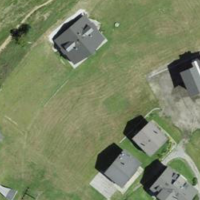
EUNIS habitat code: 26
Species observed at this site:
Dactylorhiza sambucina